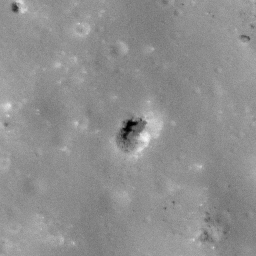
Pit: Kepler 3
Host crater: Kepler
Host type: impact_melt
Lunar coordinates: latitude 8.164, longitude 322.045